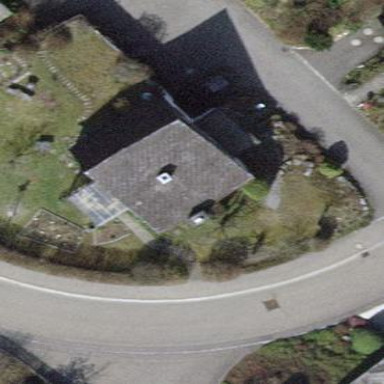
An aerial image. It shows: Detached building with saltbox roof shape.